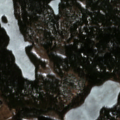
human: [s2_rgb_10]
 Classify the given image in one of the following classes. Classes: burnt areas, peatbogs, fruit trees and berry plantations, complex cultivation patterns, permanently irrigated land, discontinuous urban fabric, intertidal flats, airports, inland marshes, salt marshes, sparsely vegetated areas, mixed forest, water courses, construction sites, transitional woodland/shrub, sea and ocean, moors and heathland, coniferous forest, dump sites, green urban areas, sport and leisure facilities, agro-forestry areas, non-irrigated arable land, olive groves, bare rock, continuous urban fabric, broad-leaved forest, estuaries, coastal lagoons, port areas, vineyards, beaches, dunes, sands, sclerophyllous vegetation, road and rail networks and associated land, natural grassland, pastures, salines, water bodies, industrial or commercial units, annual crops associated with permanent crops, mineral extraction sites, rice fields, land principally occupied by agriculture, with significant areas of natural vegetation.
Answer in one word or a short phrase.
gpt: non-irrigated arable land, coniferous forest, mixed forest, water bodies